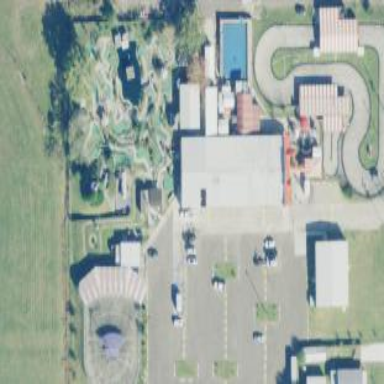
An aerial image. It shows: Theme park.